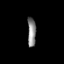
Tissue: prostate
Cell type: T cells
Senescence score: 0.6915
Nuclear area (px): 243
Mean DAPI intensity: 135.465